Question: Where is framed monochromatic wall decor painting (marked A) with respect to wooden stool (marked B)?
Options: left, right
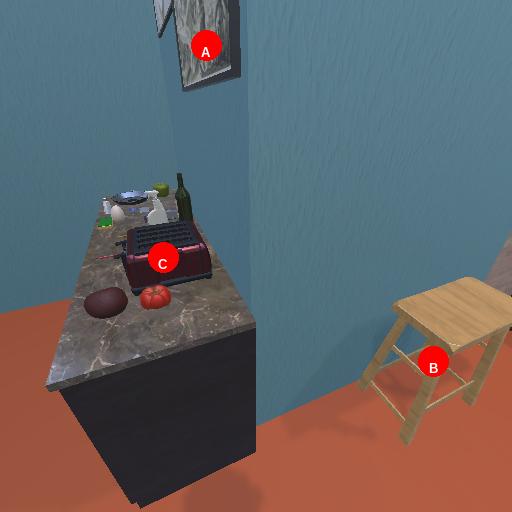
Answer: left